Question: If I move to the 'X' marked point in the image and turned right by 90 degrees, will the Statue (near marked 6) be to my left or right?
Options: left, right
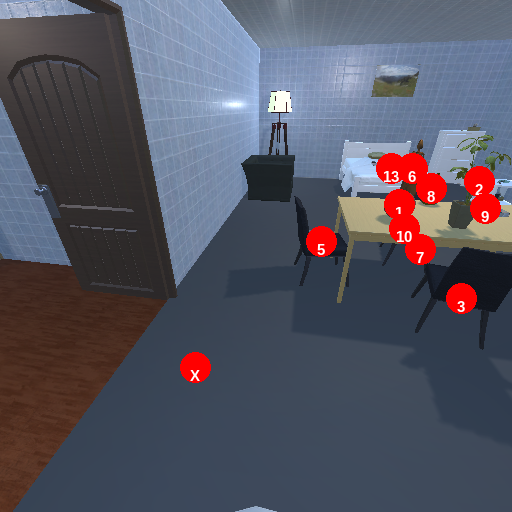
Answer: left